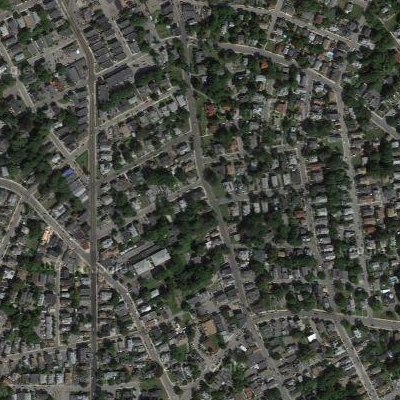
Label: Resident